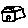
Label: house